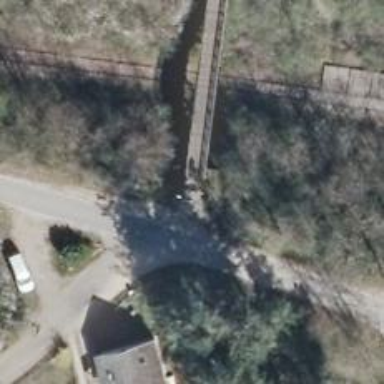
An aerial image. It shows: Path leading to bridge.